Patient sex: F
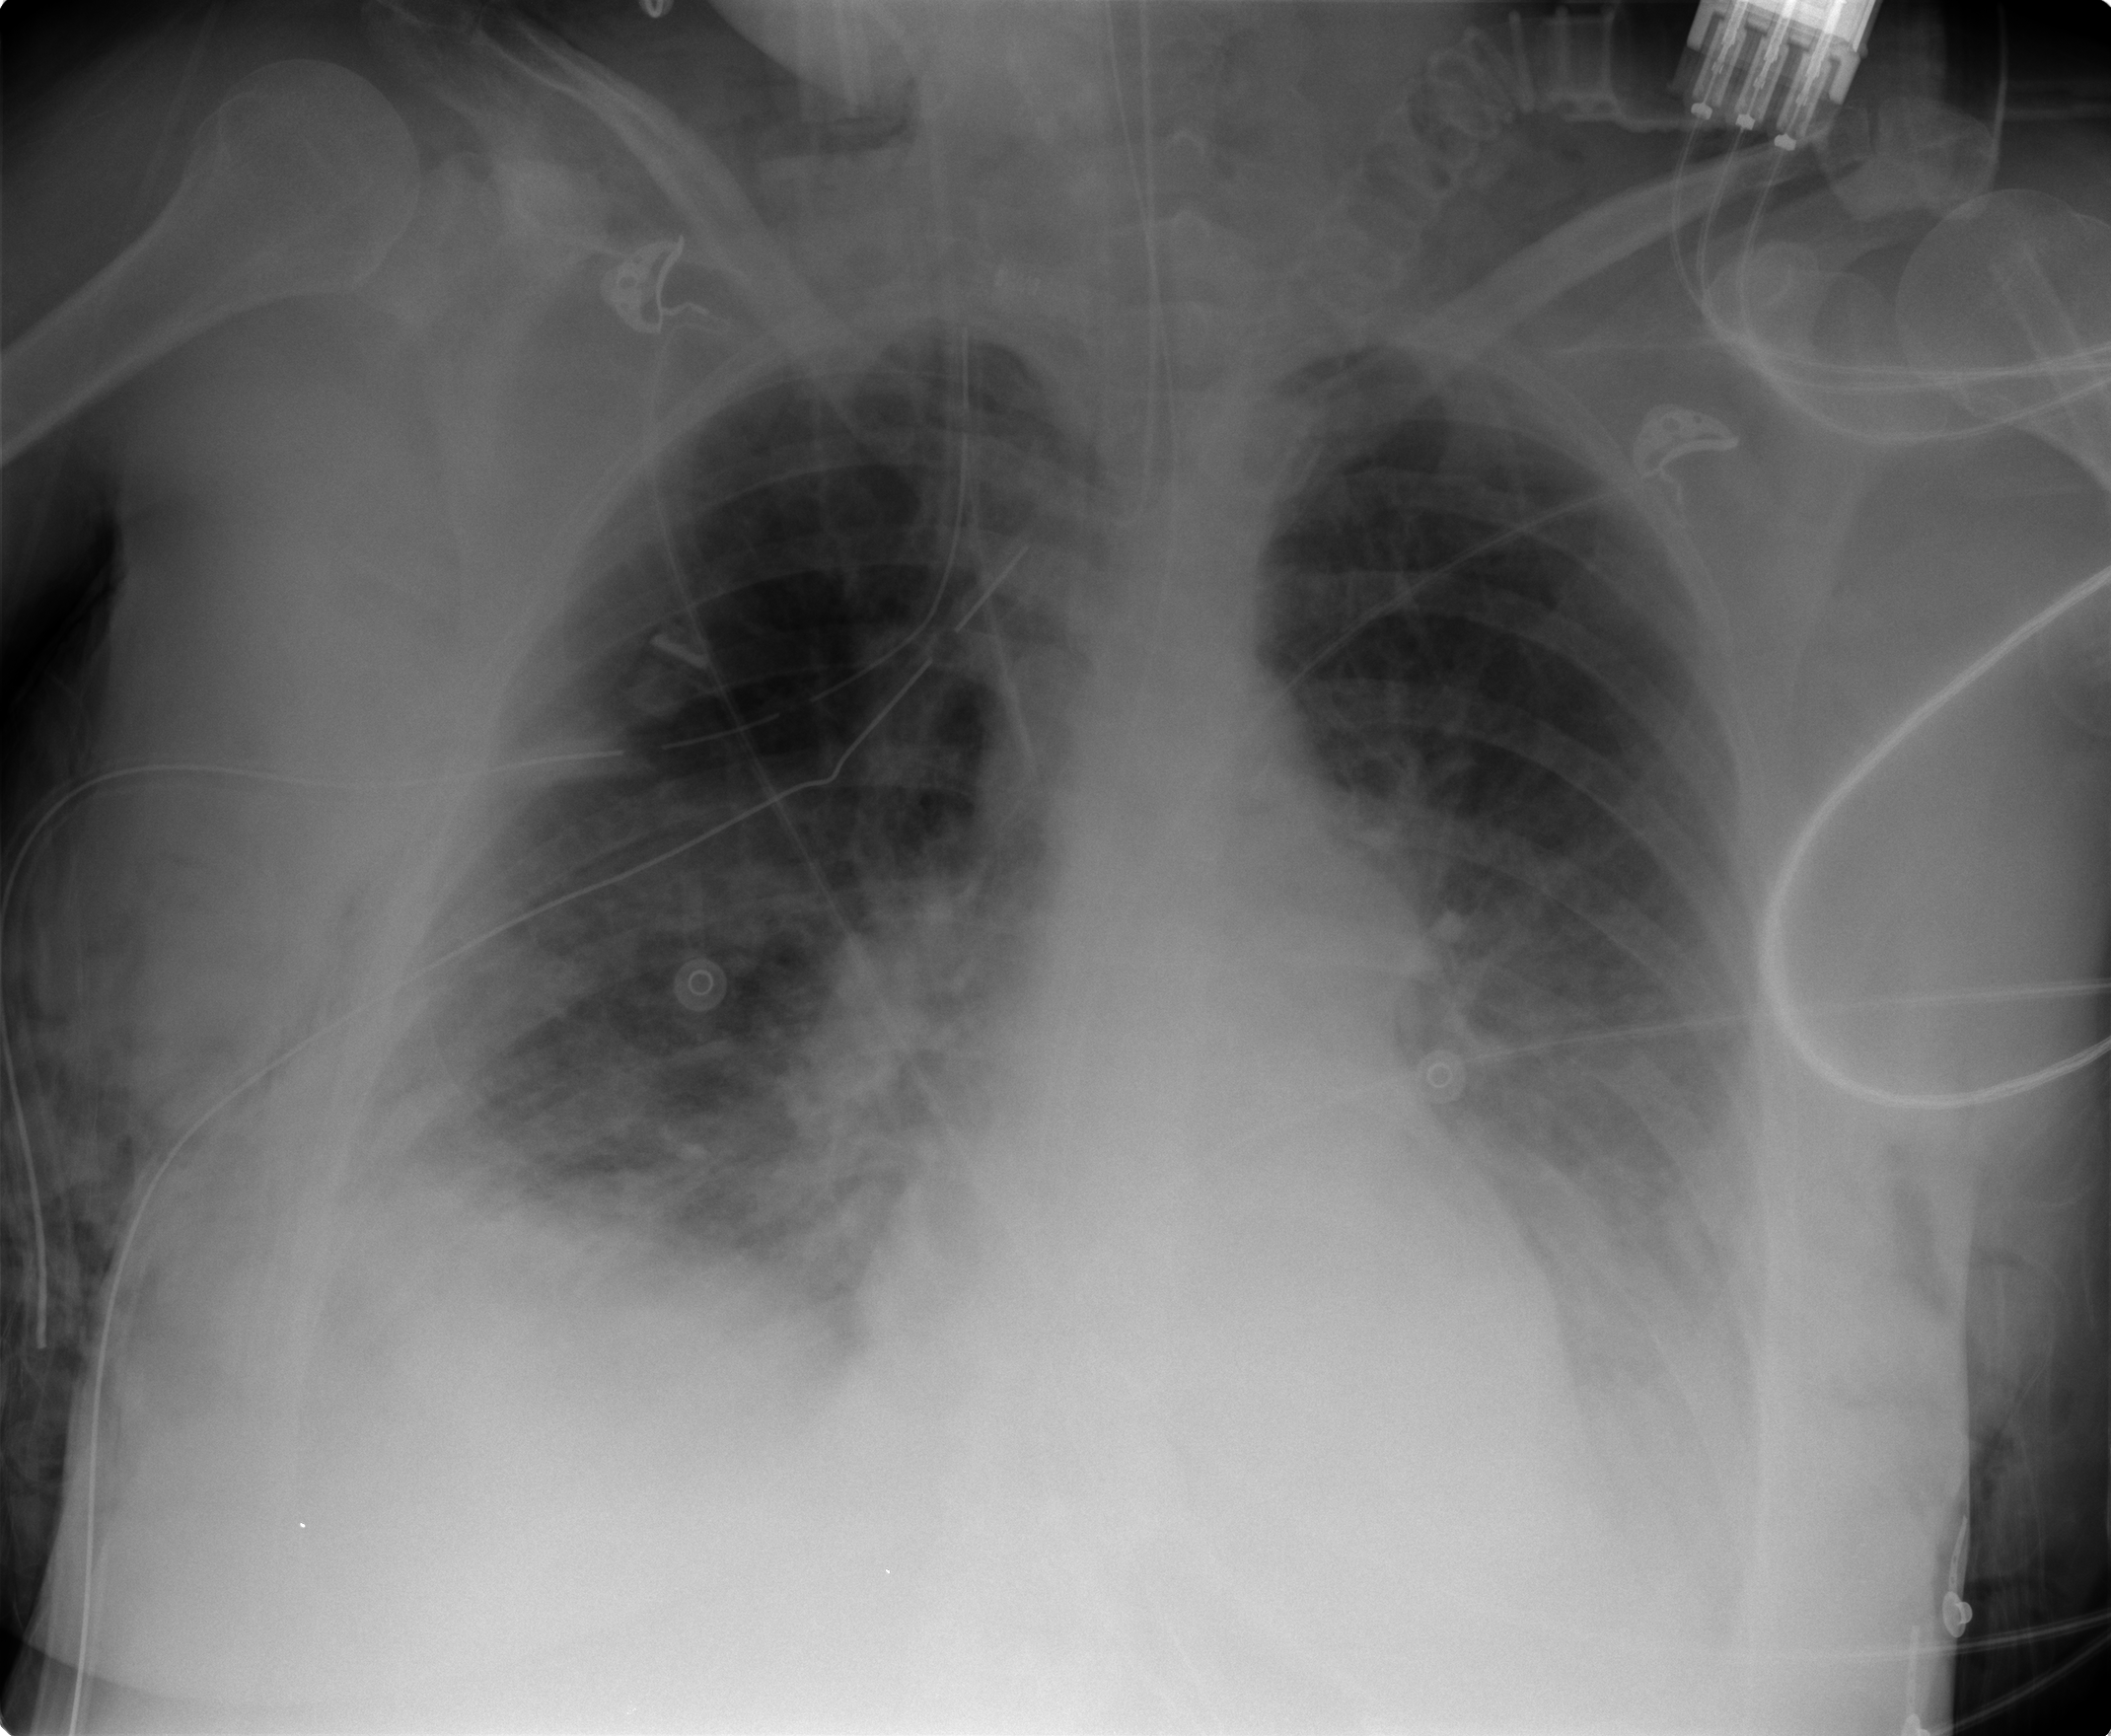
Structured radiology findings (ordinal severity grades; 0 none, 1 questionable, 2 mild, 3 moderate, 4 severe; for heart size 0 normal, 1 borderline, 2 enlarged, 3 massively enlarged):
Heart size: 0
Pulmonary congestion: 1
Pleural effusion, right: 3
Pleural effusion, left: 2
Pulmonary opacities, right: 2
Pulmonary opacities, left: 1
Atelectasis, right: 3
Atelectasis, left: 3